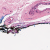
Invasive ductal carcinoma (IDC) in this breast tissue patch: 0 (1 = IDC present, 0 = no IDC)